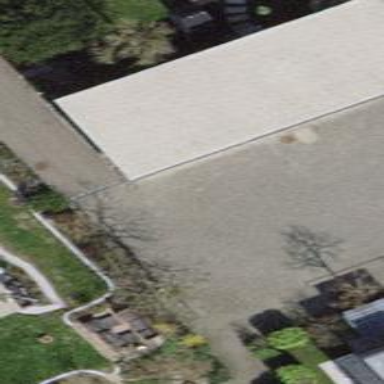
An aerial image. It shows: Service building.